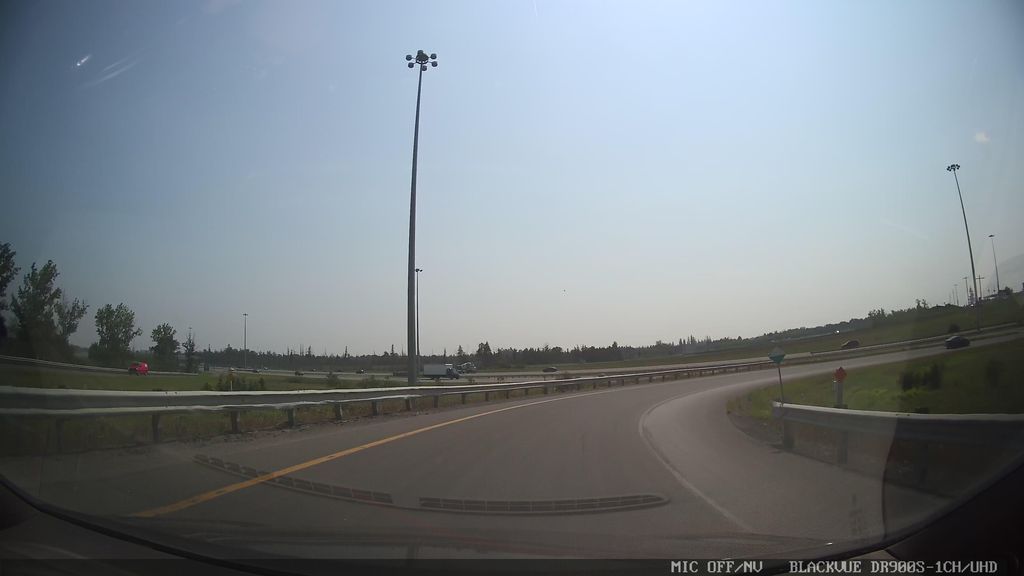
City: ottawa-gatineau